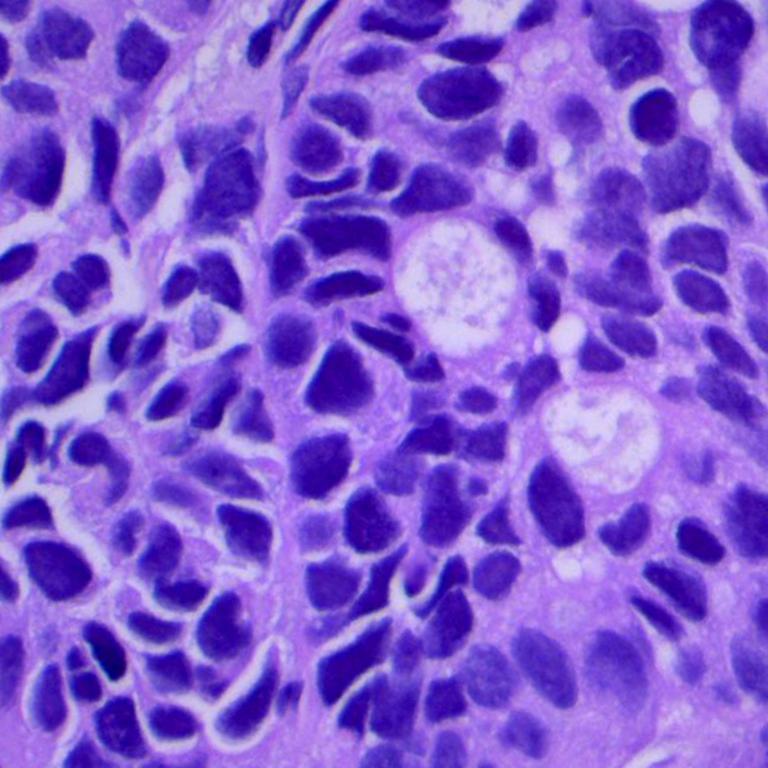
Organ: lung
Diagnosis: adenocarcinomas